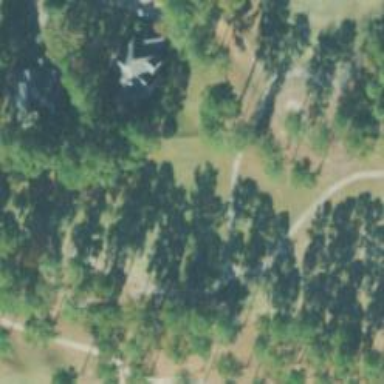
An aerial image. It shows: Golf tee.